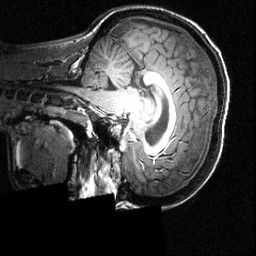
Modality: T1w
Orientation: sagittal
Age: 27
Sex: female
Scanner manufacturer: siemens
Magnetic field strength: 3.951 T
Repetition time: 1.5 s
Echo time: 0.00335 s